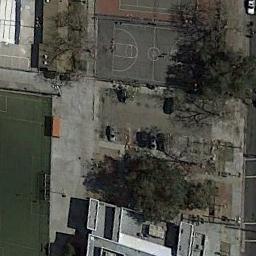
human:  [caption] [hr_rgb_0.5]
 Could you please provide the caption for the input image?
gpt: A basketball court next to a parking lot and some sport areas beside .

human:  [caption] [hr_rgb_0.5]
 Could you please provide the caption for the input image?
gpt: Beside the basketball court there is a parking lot,Some buildings and a lawn .

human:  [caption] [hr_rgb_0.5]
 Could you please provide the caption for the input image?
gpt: One side of the basketball court was shaded by the shade of a tree .

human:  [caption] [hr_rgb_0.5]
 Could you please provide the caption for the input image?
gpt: There is a basketball court surrounded by many trees next to a parking lot .

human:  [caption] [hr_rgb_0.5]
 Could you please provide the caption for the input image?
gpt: The grass is next to the basketball court .